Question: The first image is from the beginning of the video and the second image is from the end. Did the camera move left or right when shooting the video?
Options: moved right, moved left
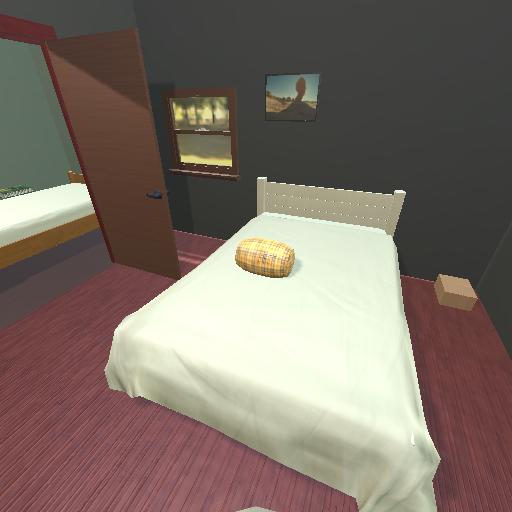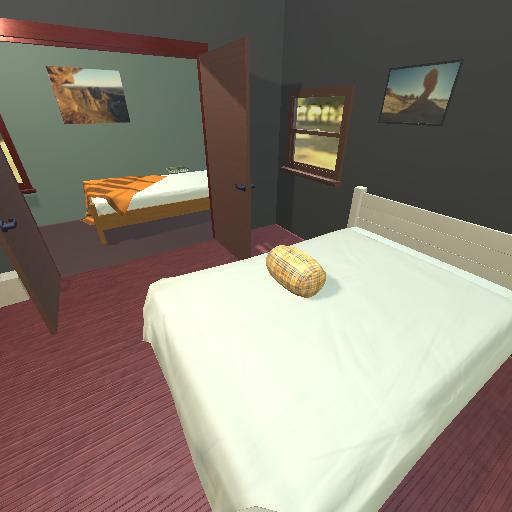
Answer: moved right